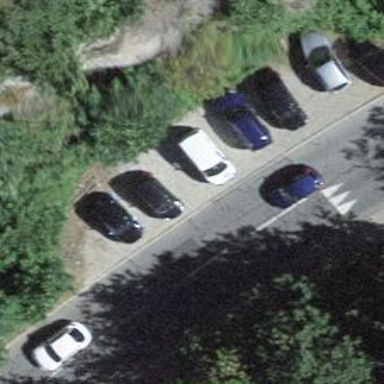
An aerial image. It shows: Parking area.